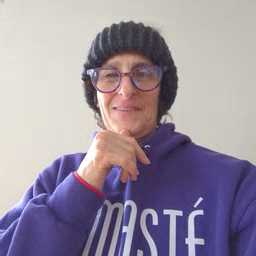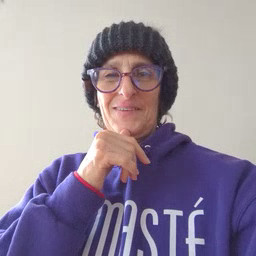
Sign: who